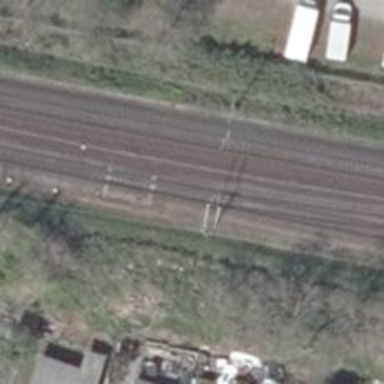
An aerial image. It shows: Rail line with electrified contact lines on embankment.